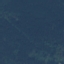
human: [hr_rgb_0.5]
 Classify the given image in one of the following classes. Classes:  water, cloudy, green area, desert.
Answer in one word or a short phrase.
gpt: green area